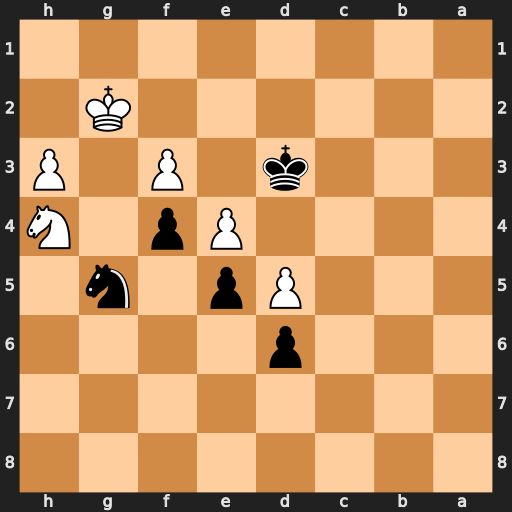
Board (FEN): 8/8/3p4/3Pp1n1/4Pp1N/3k1P1P/6K1/8
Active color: b
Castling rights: -
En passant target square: -
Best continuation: Ke2 Nf5 Nxf3